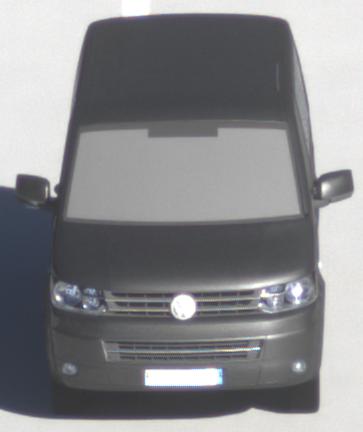
Make: VW Commercial Vehicles (Nutzfahrzeuge)
Model: T5 Multivan 2.0
Detailed model: T5 Multivan
Model produced from: 2009/09
Model produced until: 2013/06
Doors: 4
Color: gray
Road condition: dry road
Daytime: morning or afternoon
Contrast: high contrast